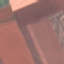
Label: AnnualCrop